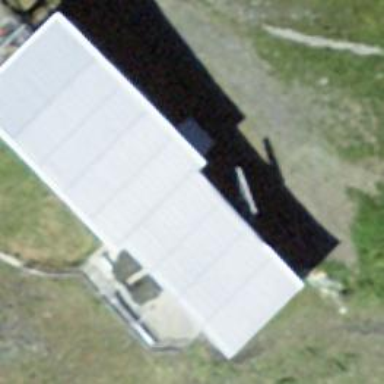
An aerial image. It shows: Solar photovoltaic panel generator.